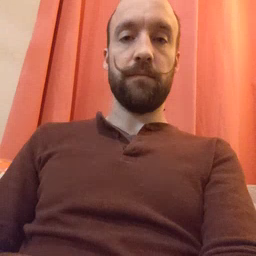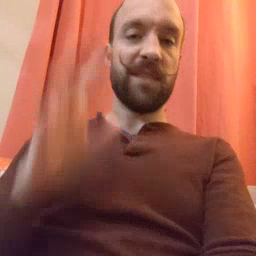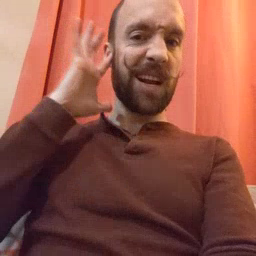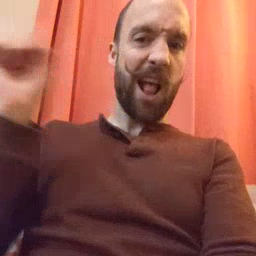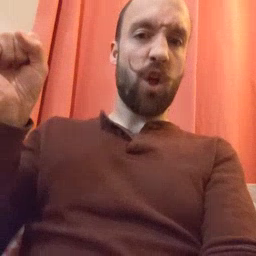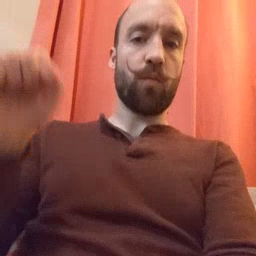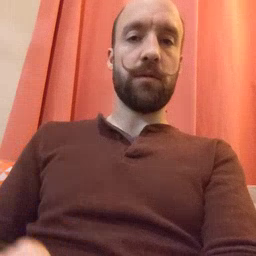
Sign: loud